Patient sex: M
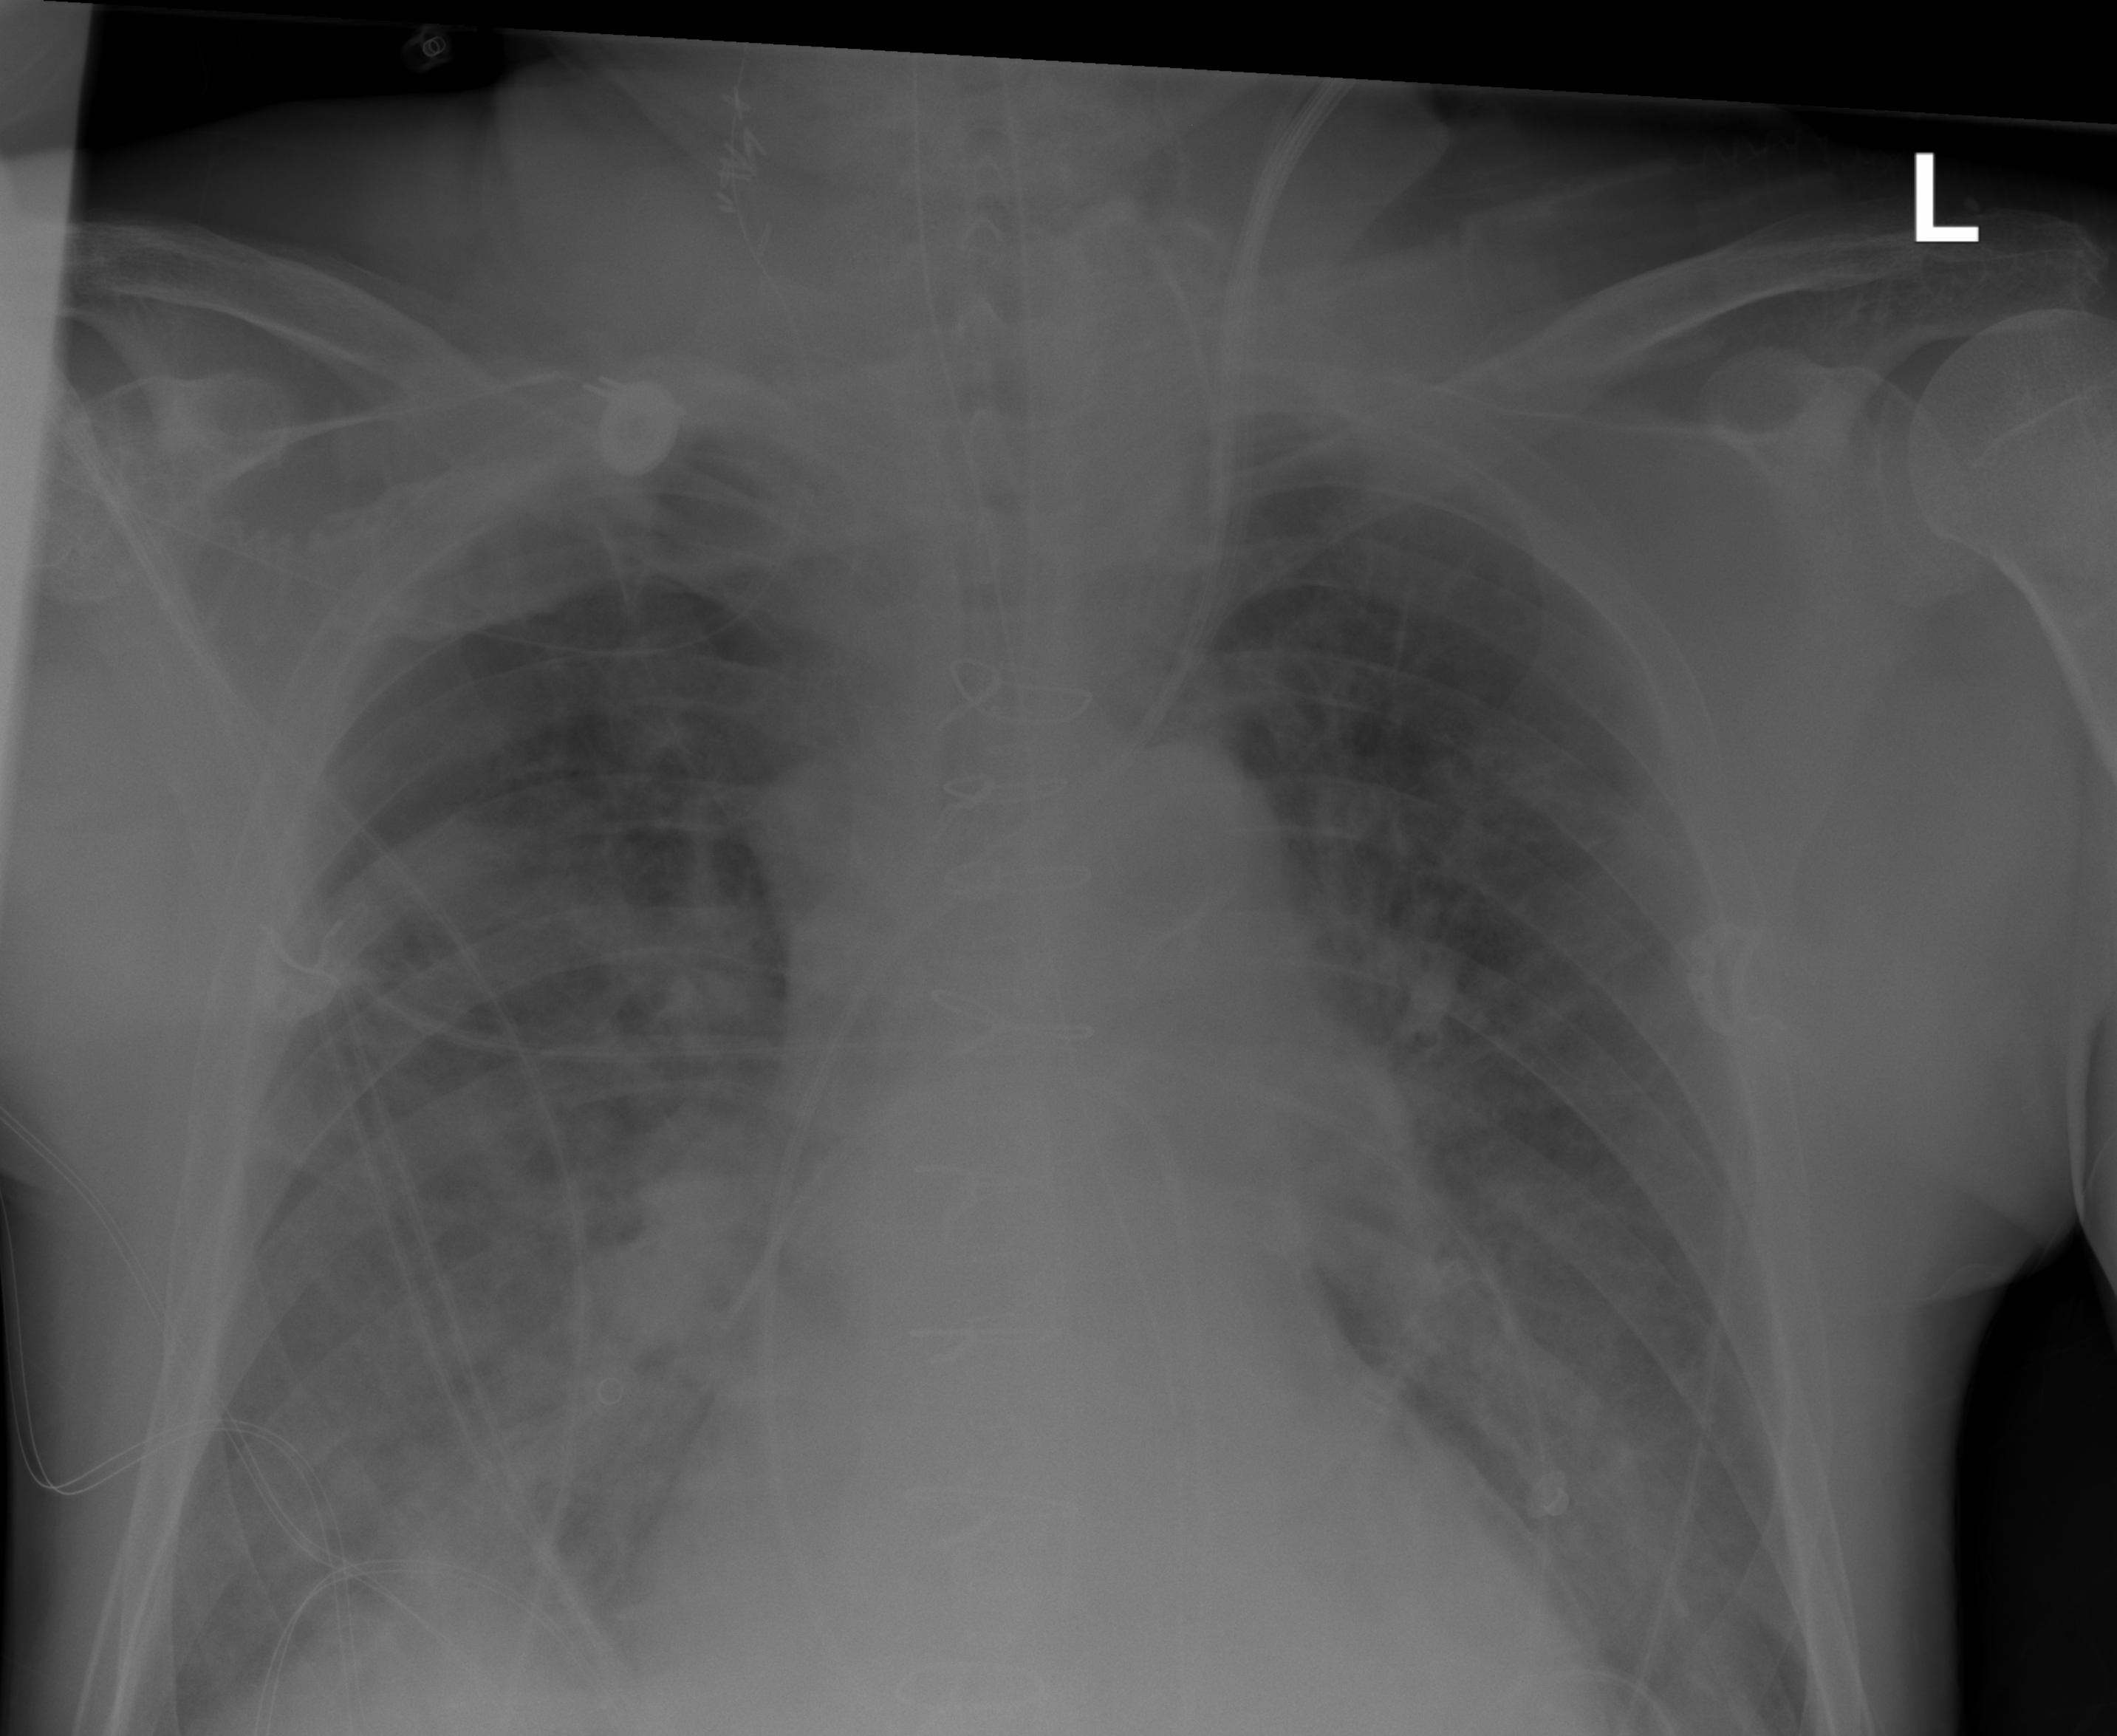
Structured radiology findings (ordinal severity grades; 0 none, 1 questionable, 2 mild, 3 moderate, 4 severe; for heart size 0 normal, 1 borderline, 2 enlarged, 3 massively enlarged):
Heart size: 0
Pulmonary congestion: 2
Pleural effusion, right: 2
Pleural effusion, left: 2
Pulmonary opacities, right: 2
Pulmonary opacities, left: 1
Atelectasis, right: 0
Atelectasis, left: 2